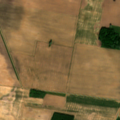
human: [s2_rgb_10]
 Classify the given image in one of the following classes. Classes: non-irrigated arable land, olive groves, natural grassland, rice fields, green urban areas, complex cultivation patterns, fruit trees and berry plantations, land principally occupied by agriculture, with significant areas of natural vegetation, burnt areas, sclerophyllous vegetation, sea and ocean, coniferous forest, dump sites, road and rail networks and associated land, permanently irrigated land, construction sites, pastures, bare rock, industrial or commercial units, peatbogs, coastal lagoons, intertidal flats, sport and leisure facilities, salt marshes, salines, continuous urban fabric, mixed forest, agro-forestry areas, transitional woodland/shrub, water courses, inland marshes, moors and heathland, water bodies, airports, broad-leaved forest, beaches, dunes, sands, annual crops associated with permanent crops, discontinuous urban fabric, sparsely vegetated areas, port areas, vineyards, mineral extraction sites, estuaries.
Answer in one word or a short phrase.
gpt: non-irrigated arable land